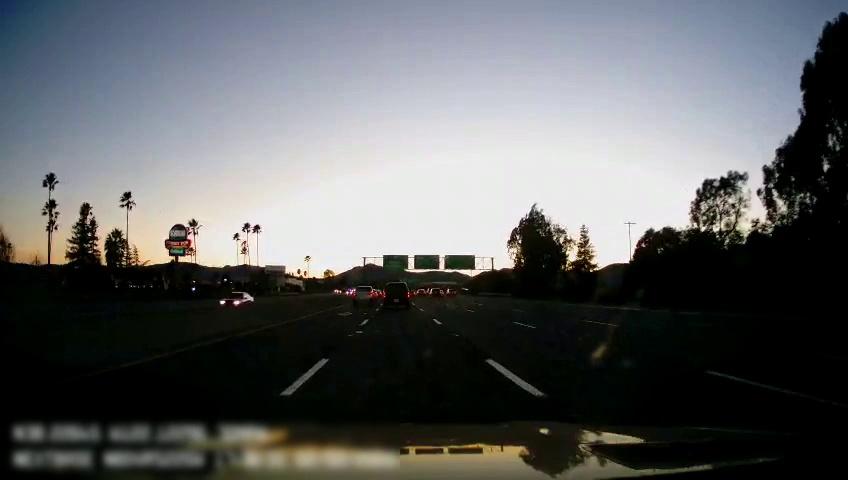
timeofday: Dusk/Dawn/Twilight
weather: Sunny
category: Drivable Space
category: Drivable Space
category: Vehicles | Car
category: Vehicles | Truck
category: Vehicles | Car
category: Vehicles | SUV
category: Lanes | Alternate Lane
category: Lanes | Current Lane
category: Lanes | Current Lane
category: Lanes | Alternate Lane
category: Lanes | Alternate Lane
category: Traffic | Signs
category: Traffic | Signs
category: Traffic | Signs